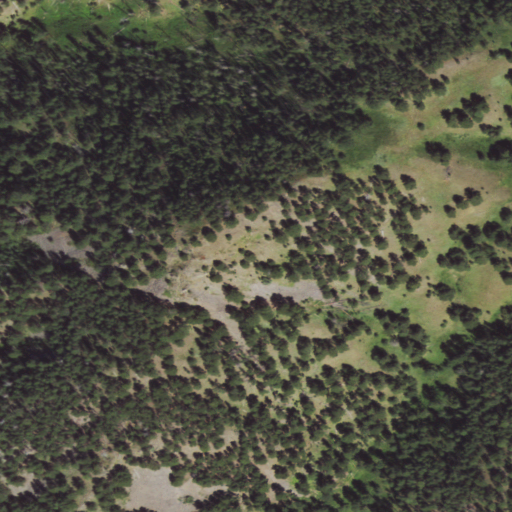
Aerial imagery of mountain in Wyoming named Black Buttes containing evergreen forest and grassland